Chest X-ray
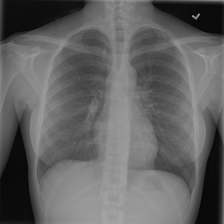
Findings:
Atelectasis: negative
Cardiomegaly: negative
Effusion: positive
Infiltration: positive
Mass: negative
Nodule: negative
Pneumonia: positive
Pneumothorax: negative
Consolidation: negative
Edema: negative
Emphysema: negative
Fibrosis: negative
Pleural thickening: negative
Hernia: negative